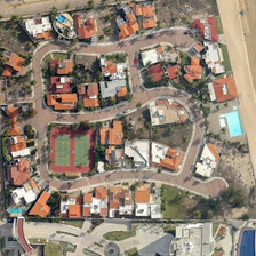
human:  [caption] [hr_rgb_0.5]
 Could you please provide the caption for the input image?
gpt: The stadium is around the tree.

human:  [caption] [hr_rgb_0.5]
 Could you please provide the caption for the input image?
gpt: The stadium is for tree walkers.

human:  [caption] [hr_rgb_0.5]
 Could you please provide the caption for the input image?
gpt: The stadium around the tree

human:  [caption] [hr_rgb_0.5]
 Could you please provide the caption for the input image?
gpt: The stadium is for pedestrians with trees.

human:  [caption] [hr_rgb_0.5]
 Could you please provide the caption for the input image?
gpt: Walker trees on the playground.